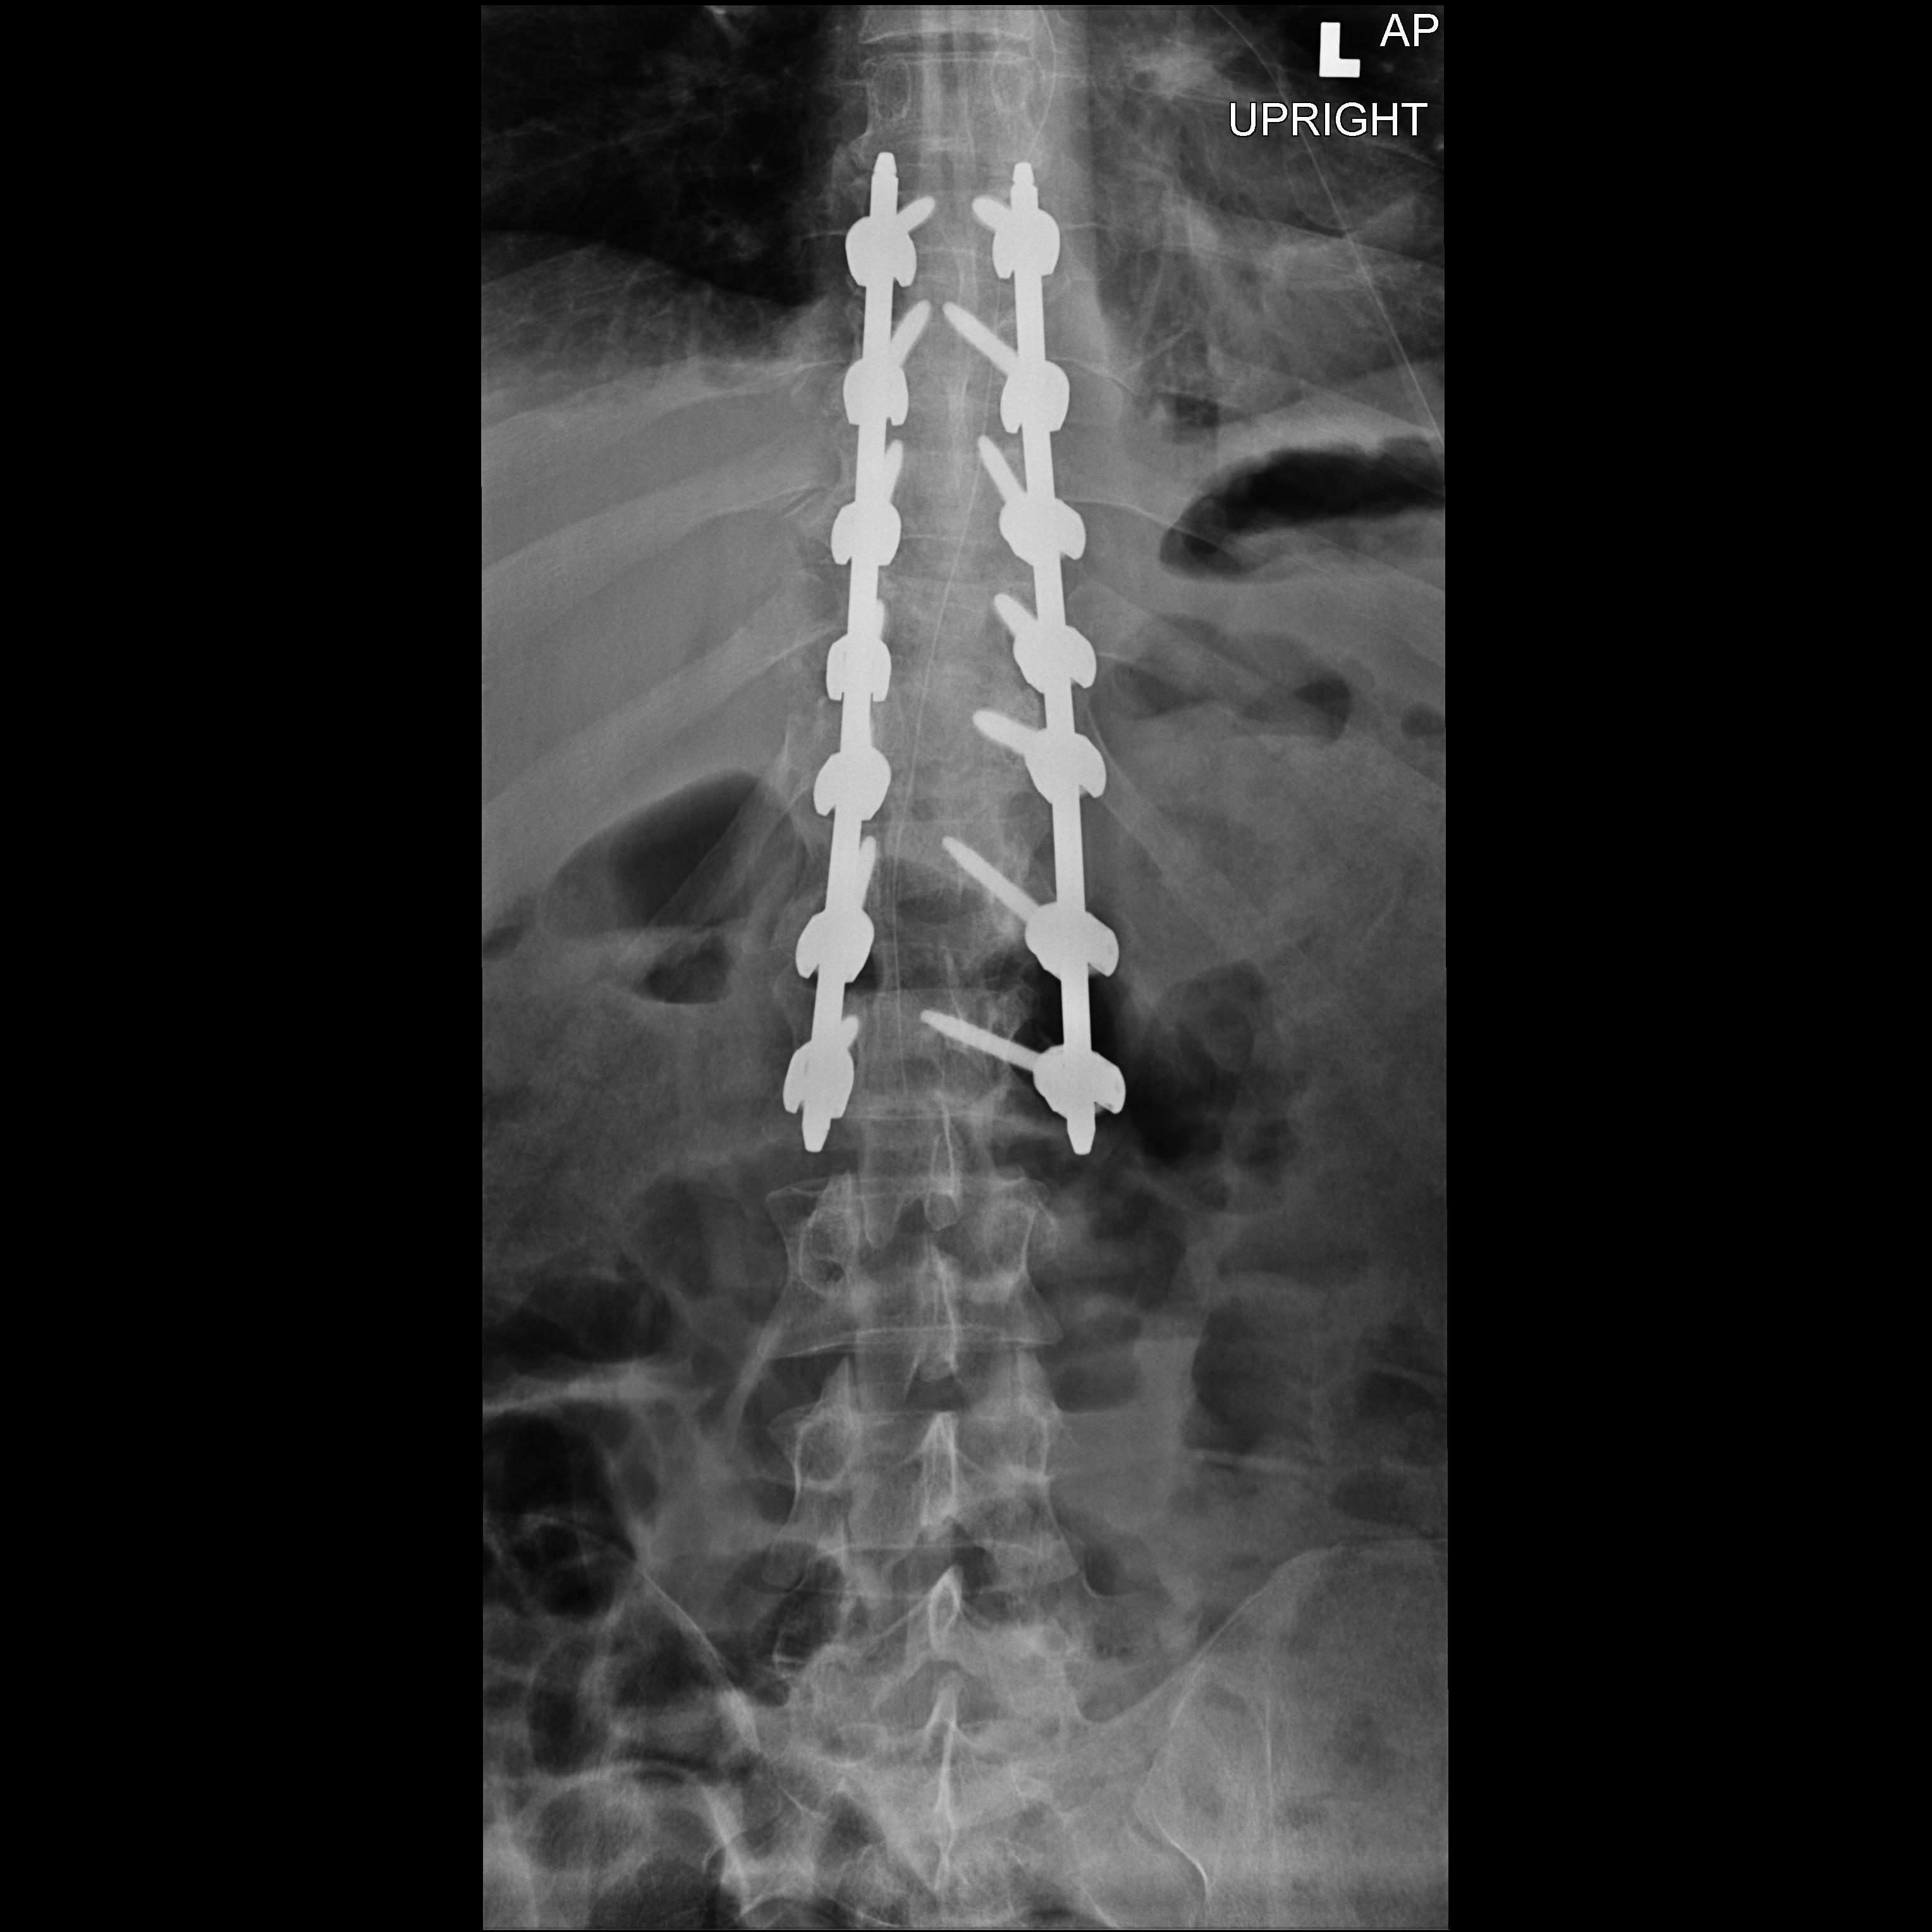
View: AP
Implant manufacturer: medtronic solera